Field crop: maize
Growth stage: 2
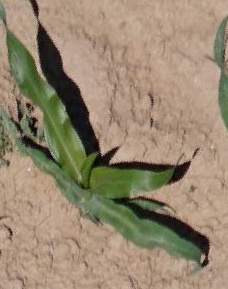
Species: maize